Frequency: 99900
Velocity: 0,3100
Power: 19,1
Pulse duration: 0,0000001
Pass count: 1
Magnification: 10
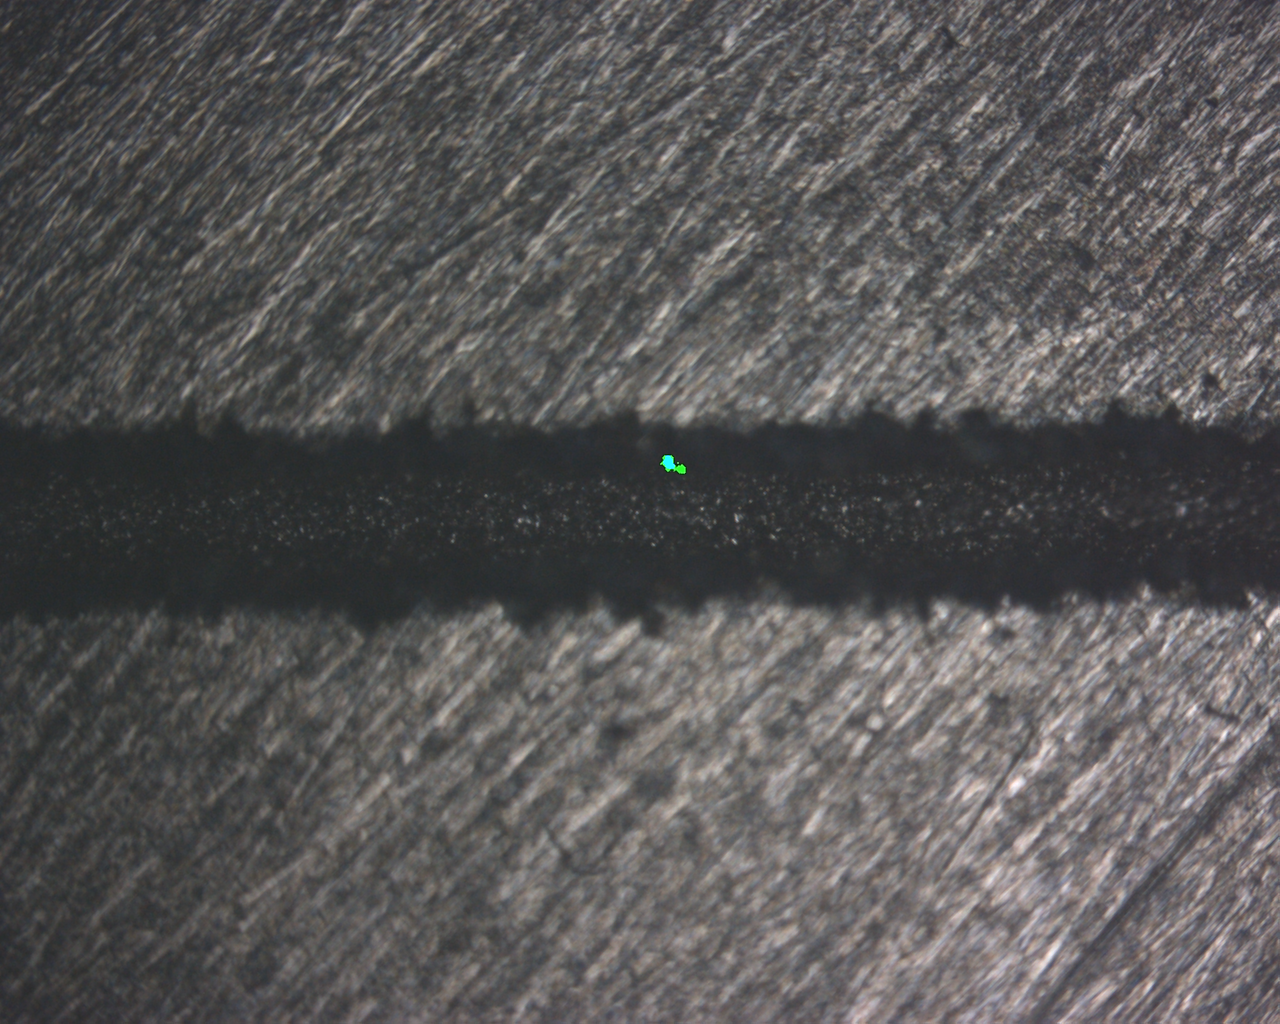
Measured width: 164.429
Other width: 62.617